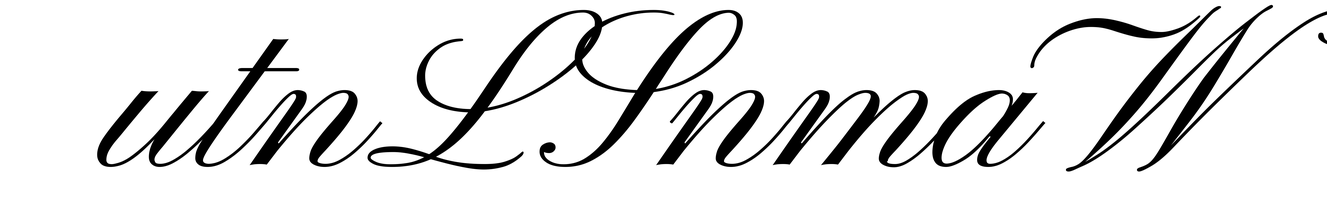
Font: PinyonScript-Regular